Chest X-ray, AP view. Patient: 32 years old, sex F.
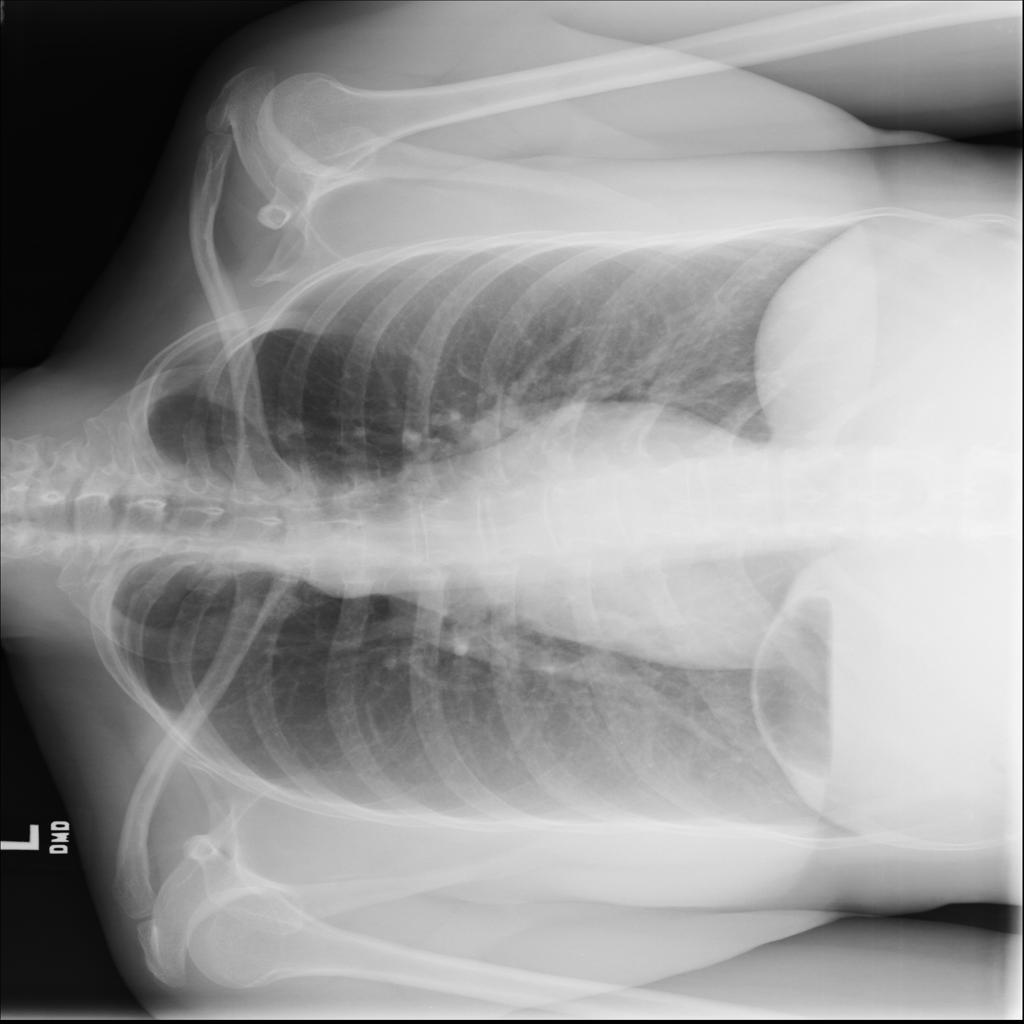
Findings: No Finding